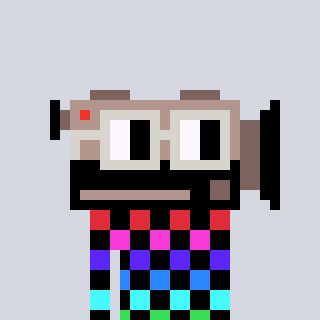
a pixel art character with square light gray glasses, a camcorder-shaped head and a grayscale-colored body on a cool background